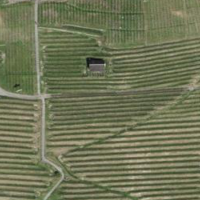
EUNIS habitat code: 40
Species observed at this site:
Lepidium draba
Vicia sepium
Chelidonium majus
Ranunculus repens
Cichorium intybus